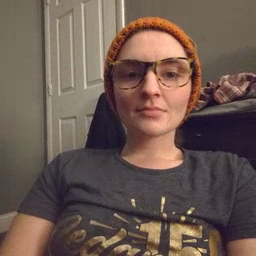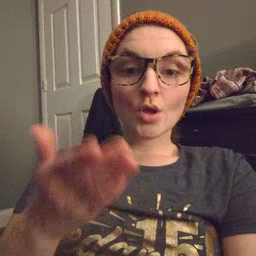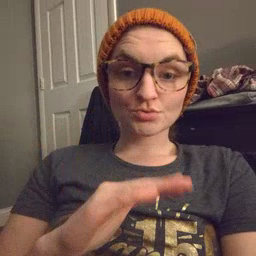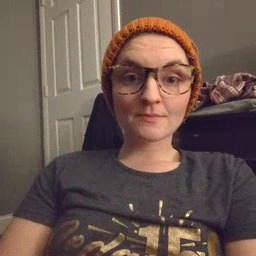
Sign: on